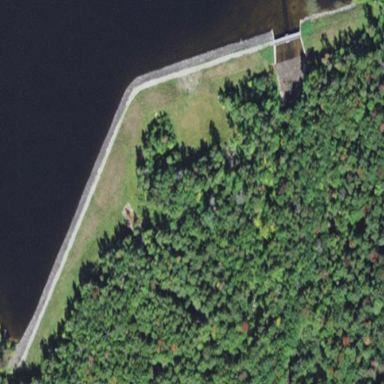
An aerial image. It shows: Dam across waterway.